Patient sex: F
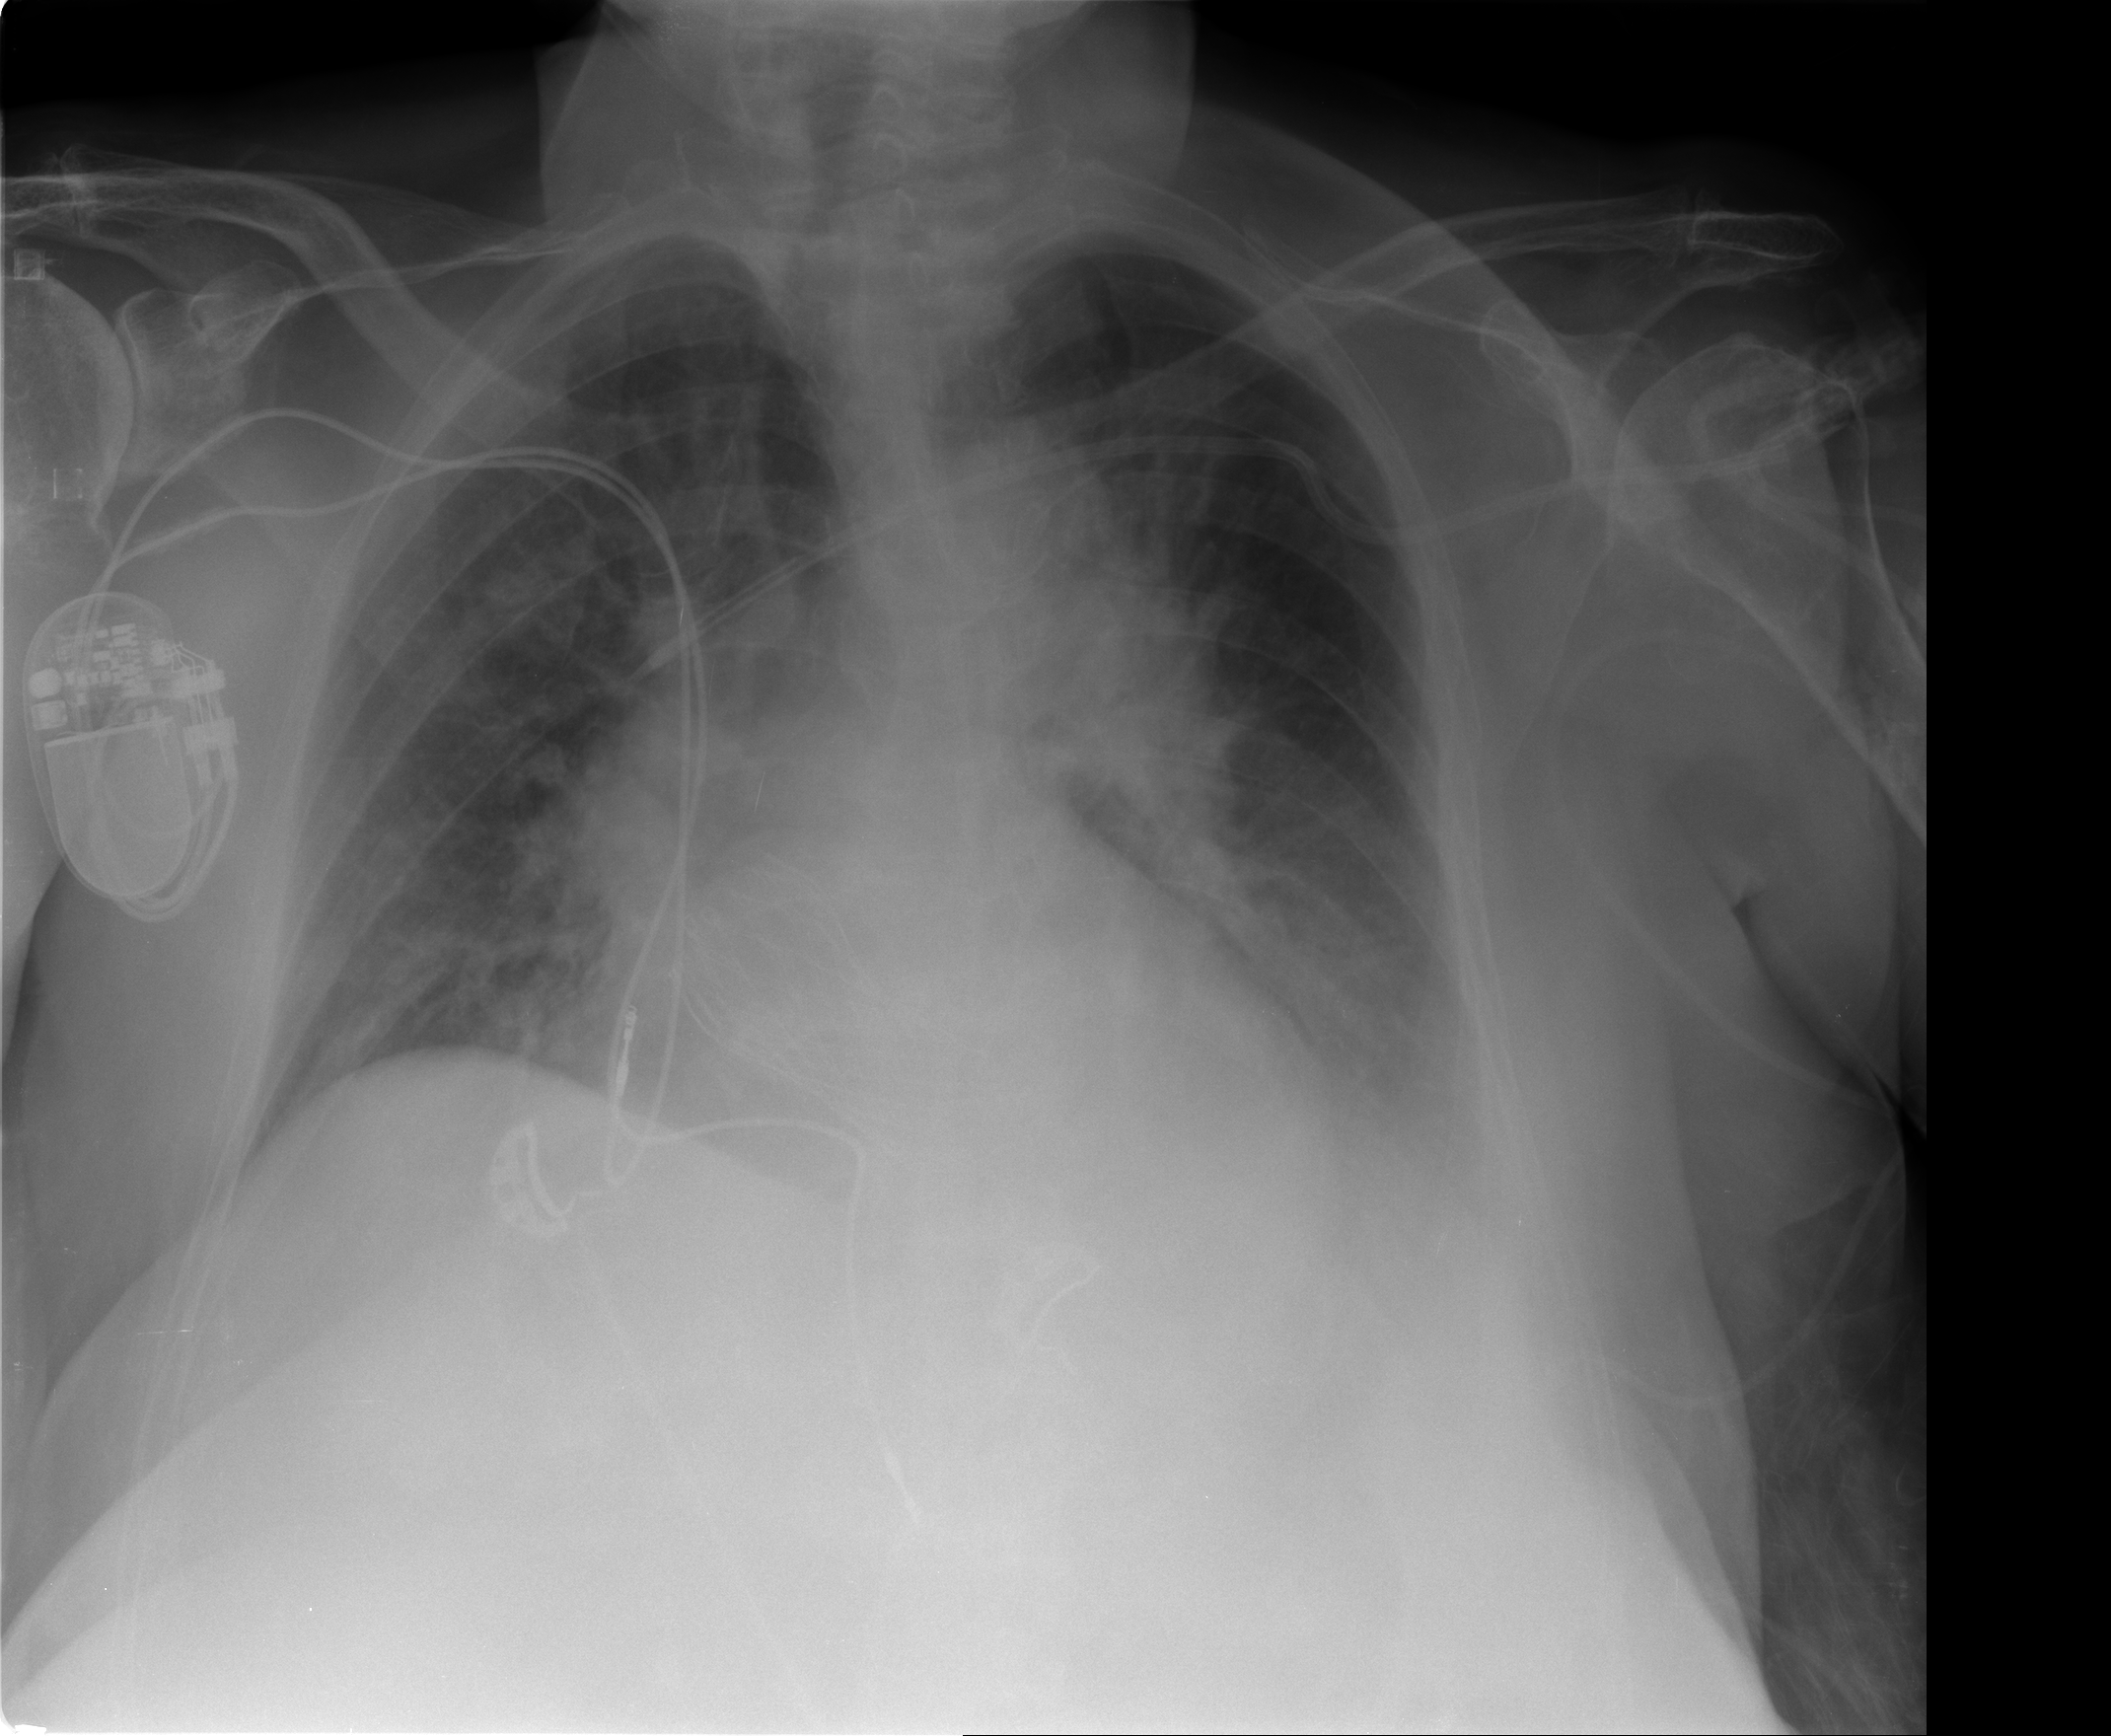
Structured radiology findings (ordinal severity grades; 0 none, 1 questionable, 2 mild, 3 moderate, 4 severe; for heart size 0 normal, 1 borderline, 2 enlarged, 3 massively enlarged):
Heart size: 2
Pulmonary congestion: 3
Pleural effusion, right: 0
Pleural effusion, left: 3
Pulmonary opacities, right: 0
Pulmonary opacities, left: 0
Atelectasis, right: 0
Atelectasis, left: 2